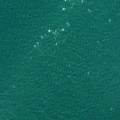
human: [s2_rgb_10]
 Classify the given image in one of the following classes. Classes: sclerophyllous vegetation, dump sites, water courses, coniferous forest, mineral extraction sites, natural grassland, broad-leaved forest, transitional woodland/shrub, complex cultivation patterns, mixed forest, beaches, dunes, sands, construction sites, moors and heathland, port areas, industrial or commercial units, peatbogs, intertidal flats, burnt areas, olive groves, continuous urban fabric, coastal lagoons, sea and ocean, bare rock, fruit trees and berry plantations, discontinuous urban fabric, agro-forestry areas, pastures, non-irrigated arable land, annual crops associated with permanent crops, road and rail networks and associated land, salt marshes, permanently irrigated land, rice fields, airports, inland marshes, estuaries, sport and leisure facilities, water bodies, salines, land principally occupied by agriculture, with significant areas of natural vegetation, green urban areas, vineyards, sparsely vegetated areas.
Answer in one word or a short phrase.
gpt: sea and ocean